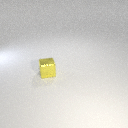
small yellow metal cube